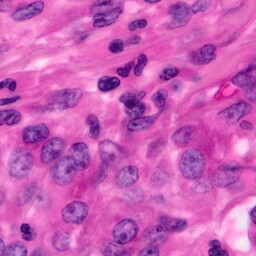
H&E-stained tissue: Pancreatic